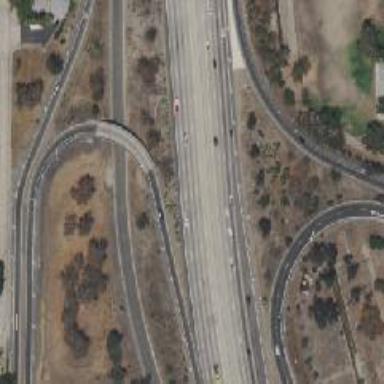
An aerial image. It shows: Motorway link.